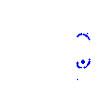
Particle: pion